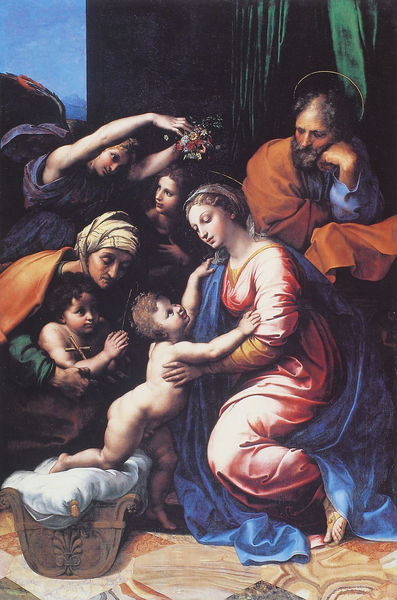
Titel: Heilige Familie, gen. Die große Heilige Familie Franz’ I.
Künstler: Raffael
Institution: Paris, Musée du Louvre
Schlagwörter: blau, gemälde, gott, himmel, nackt, umhang, weiß, frauen, grün, sitzen, blumen, frau, licht, männer, rot, tuch, wiese, haube, falten, johannes, stehen, bild, hände, vorhang, boden, gewand, mantel, familie, kind, mutter, vater, engel, liebe, tag, baby, blümchen, kissen, kopftuch, glanz, korb, junge, nachdenklich, knabe, kreuz, religion, beten, heiligenschein, nimbus, jesus, elisabeth, anbeten, maria, christentum, sohn, josef, joseph, krippe, wiege, heilige familie, jesuskind, christ, hieronymus, jesusknabe, parmigianino